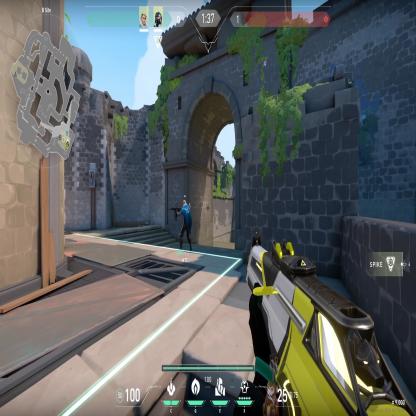
Label: teammate